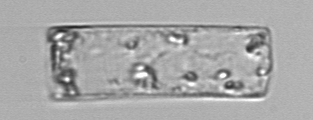
Label: Guinardia_flaccida